Interaction volume radius: 5 \u00c5
Interaction volume height: 25 \u00c5
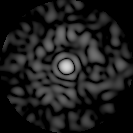
Disorder parameter: 0.7966